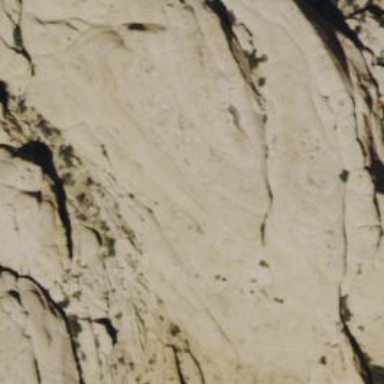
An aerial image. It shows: White cliff formed by nature.